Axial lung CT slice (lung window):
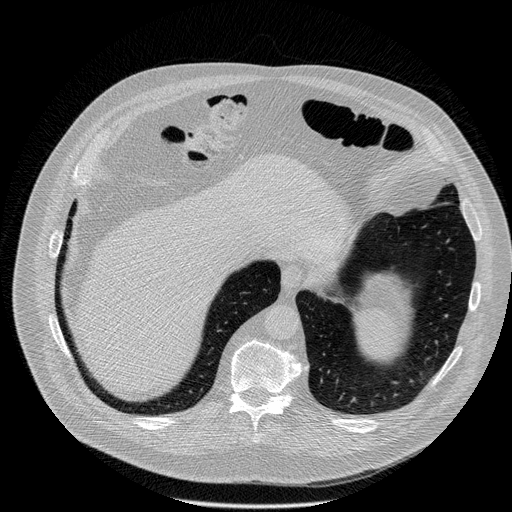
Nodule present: no